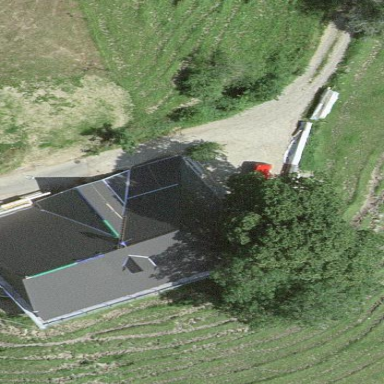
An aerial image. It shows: Farm building.